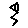
Label: zigzag